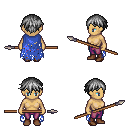
a pixel art fantasy rpg character, female body template, human, tanned skin, blue tattered cape, magenta pants, gray short bangs hairstyle, brown shoes, spear, four views (front, back, left, right), 2x2 character sprite sheet, small pixel art, hard edges, no anti-aliasing